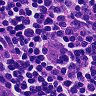
Metastatic tissue present: no